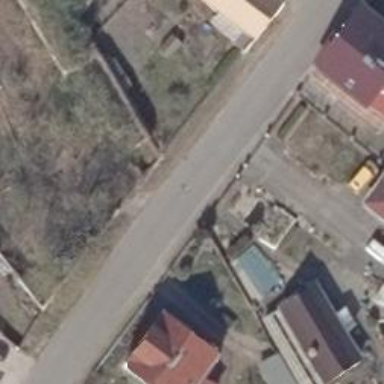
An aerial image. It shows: Asphalt road in residential area.